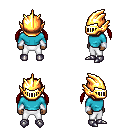
a pixel art fantasy rpg character, male body template, human, dark skin, teal long-sleeve shirt, white pants, red twin-tailed hairstyle, gold helm, white cloth bracers, metal boots, four views (front, back, left, right), 2x2 character sprite sheet, small pixel art, hard edges, no anti-aliasing